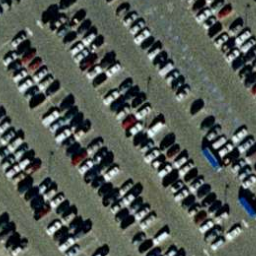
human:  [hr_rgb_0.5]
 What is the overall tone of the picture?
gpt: parking lot